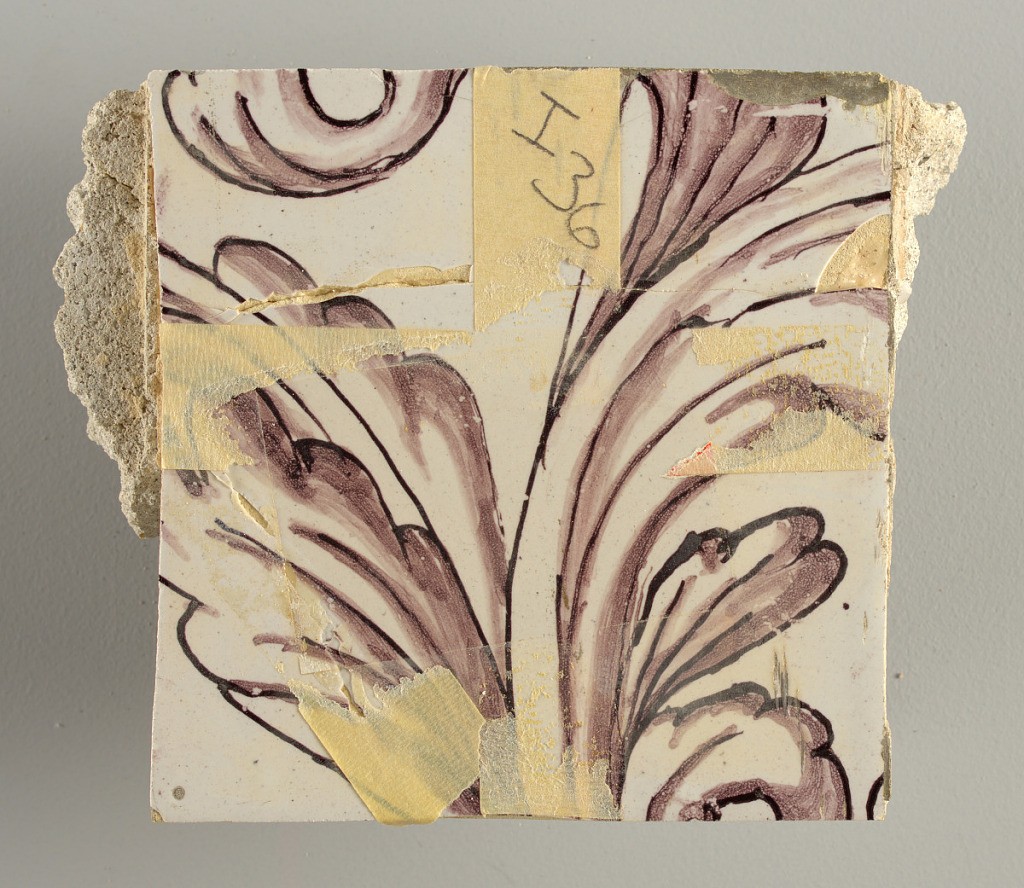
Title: Wall facing
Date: ca. 1725
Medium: tin-glazed earthenware, underglaze
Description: Two vertical rectangles, twenty-three tiles high.  A) Nine tiles wide at top; seven tiles wide at bottom.  B) Ten and one-half tiles wide.

Arabesque design of foliage.  A) with centered figure of Justice under a canopy.  B) with centered urn.